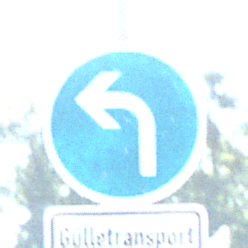
Verkehrszeichen: VorgeschriebeneFahrtrichtungLinks
Zusatzzeichen unten: BesondereFahrzeugeUndTransportgueter12
Umgebung: Outdoor, Nature
Tageszeit: Midday
Wetter: Clear
Licht: Natural
Jahreszeit: NotSpecified
Kontrast: HighContrast